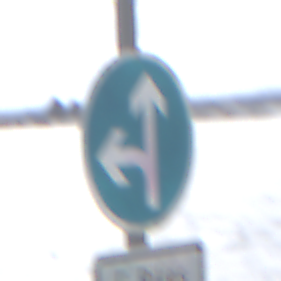
Verkehrszeichen: VorgeschriebeneFahrtrichtungGeradeausOderLinks
Zusatzzeichen unten: BesondereFahrzeugeUndTransportgueter13
Umgebung: Outdoor, Suburban
Tageszeit: Midday
Wetter: Overcast
Licht: Natural
Jahreszeit: NotSpecified
Kontrast: LowContrast